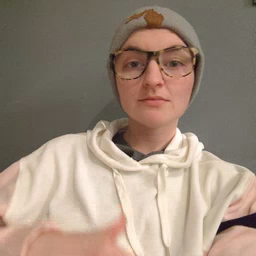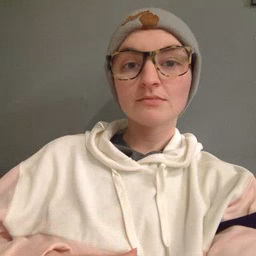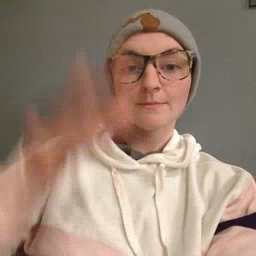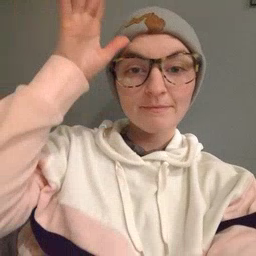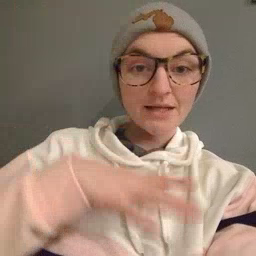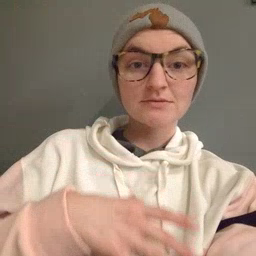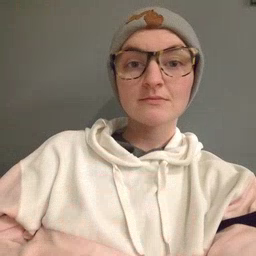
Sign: man